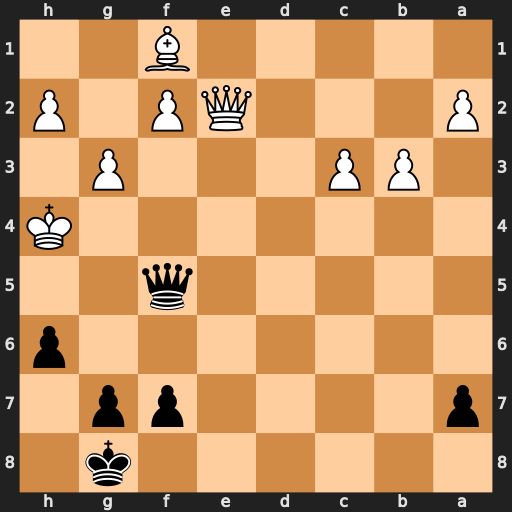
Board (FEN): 6k1/p4pp1/7p/5q2/7K/1PP3P1/P3QP1P/5B2
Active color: b
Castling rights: -
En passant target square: -
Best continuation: g5+ Kh5 g4+ Kxh6 Qg6#